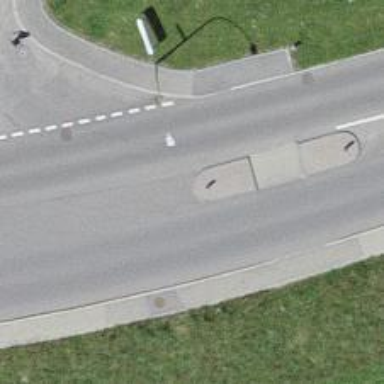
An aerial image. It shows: Bus stop equipped with public transport stop position.